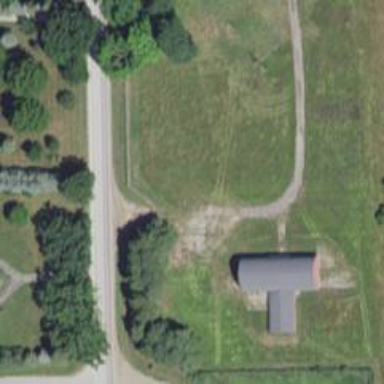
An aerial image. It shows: Driveway leading to service road.